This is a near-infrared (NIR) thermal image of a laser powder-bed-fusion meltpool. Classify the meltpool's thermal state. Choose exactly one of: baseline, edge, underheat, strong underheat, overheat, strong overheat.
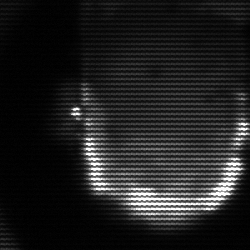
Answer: baseline